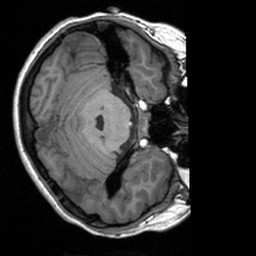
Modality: T1w
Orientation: axial
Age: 18
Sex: female
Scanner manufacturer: siemens
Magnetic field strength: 3 T
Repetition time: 1.9 s
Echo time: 0.00226 s